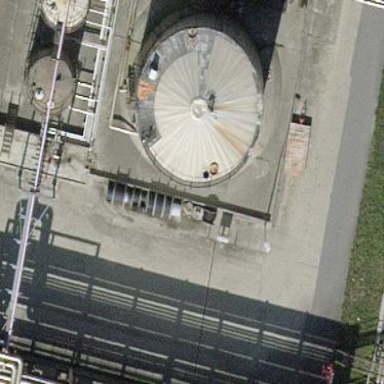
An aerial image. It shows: Industrial building with storage tank.